Question: Using ggplot2 I want to draw a line that changes colour after a certain date. I expected this to be be simple, but I get a break in the line at the point the colour changes. Initially I thought this was a problem with 'group' (as per <URL>. Having messed around with the 'group' aesthetic for 30 minutes I can't fix it so if anybody can point out the obvious mistake...

Code:
'''
require(ggplot2)
set.seed(1111)
mydf <- data.frame(mydate = seq(as.Date('2013-01-01'), by = 'day', length.out = 10),
y = runif(10, 100, 200))
mydf$cond <- ifelse(mydf$mydate > '2013-01-05', "red", "blue")
ggplot(mydf, aes(x = mydate, y = y, colour = cond)) +
geom_line() +
scale_colour_identity(mydf$cond) +
theme()
'''
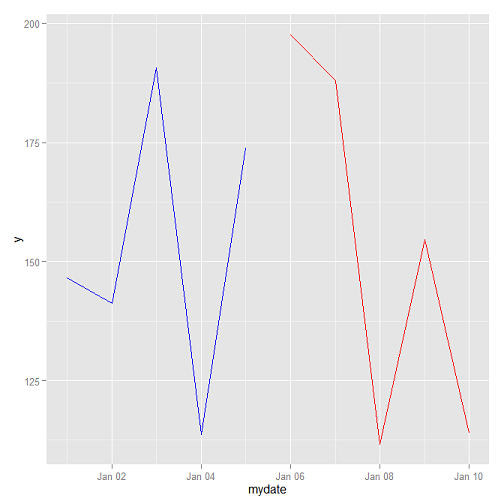
Answer: If you set 'group=1', then 1 will be used as the group value for all data points, and the line will join up.
'''
ggplot(mydf, aes(x = mydate, y = y, colour = cond, group=1)) +
geom_line() +
scale_colour_identity(mydf$cond) +
theme()
'''